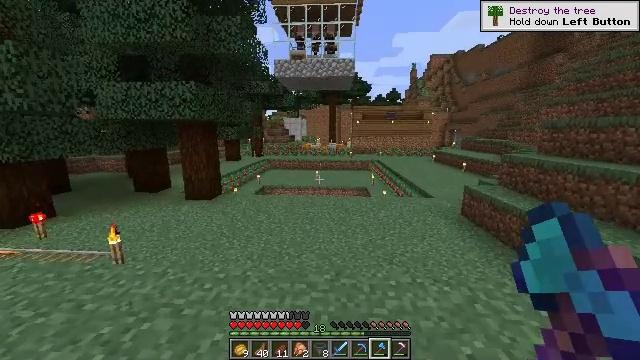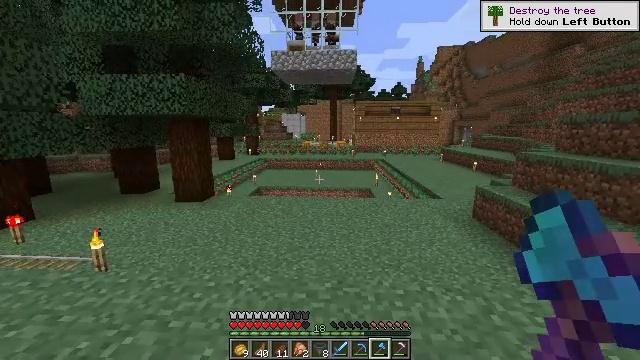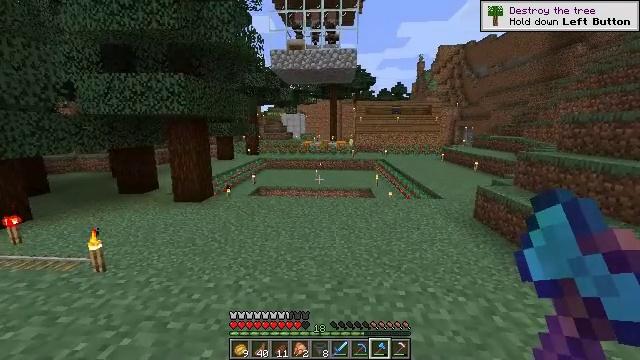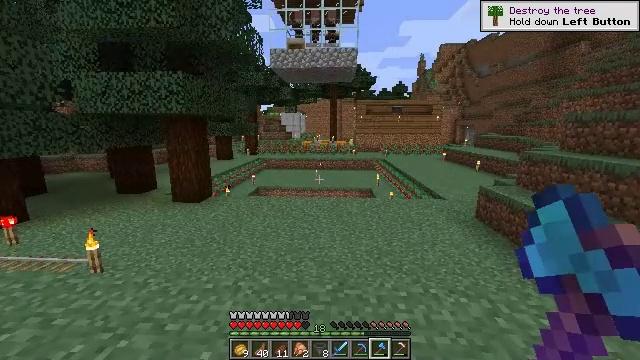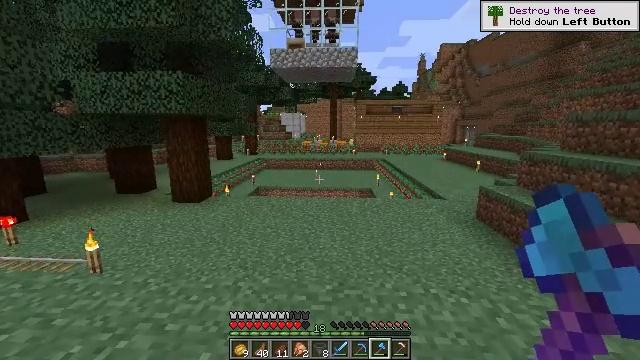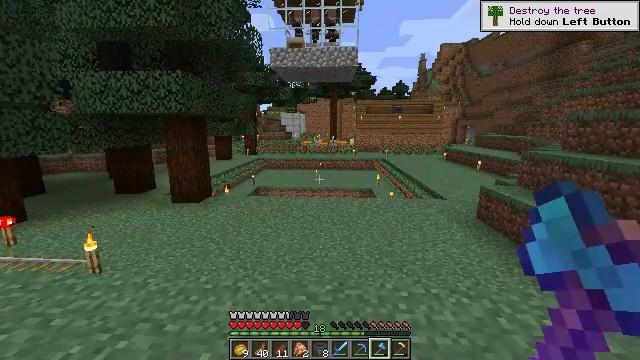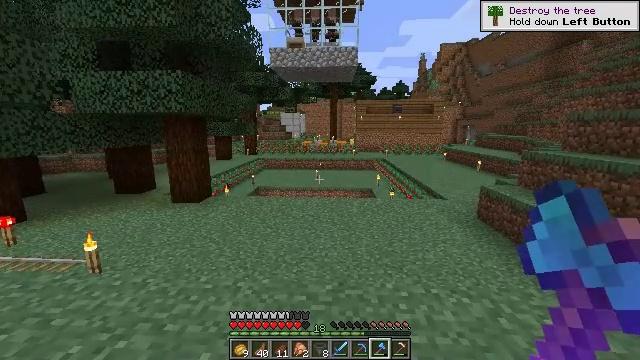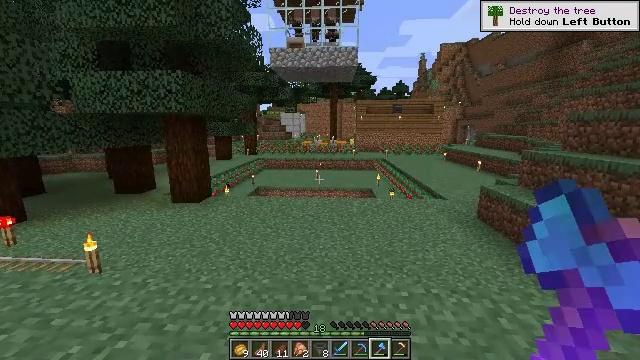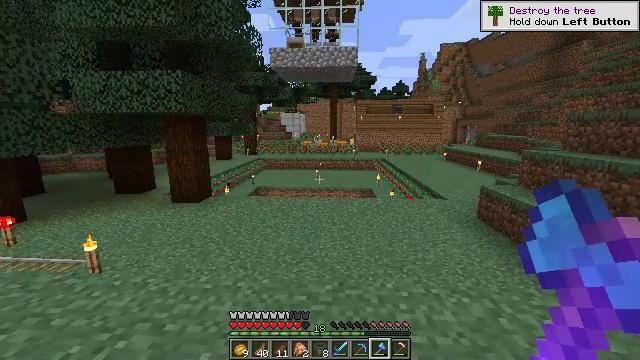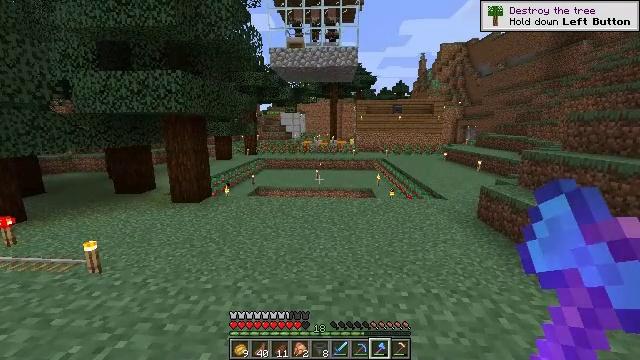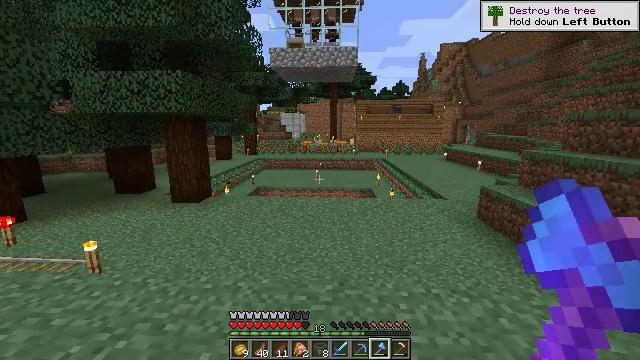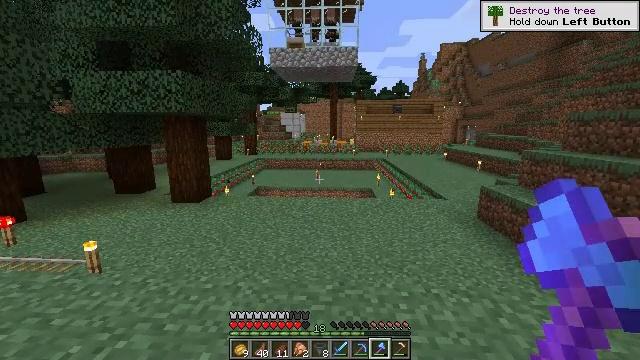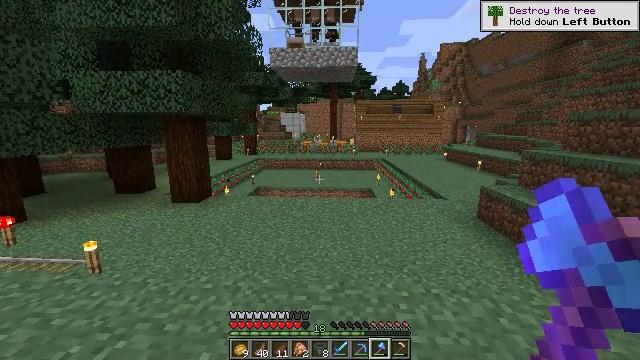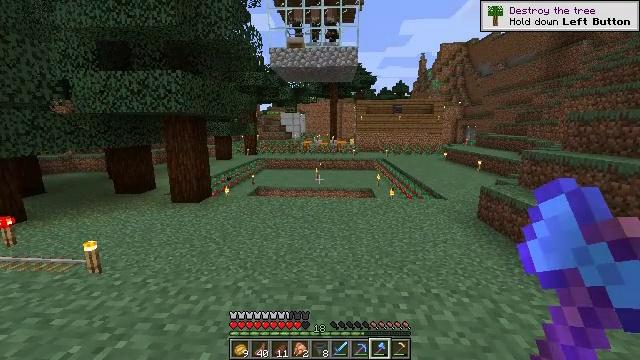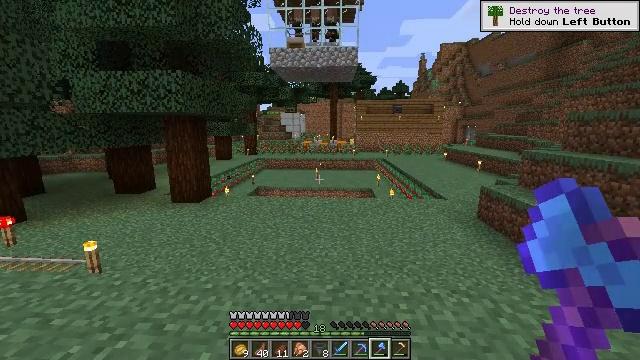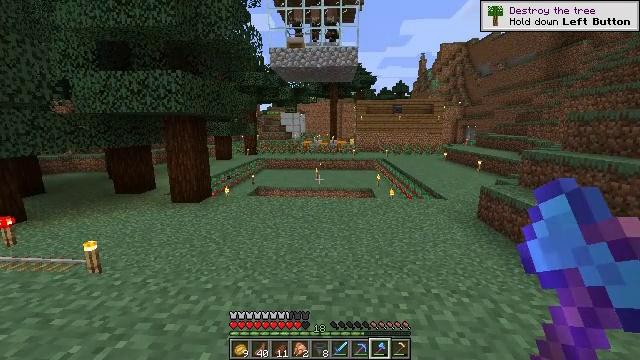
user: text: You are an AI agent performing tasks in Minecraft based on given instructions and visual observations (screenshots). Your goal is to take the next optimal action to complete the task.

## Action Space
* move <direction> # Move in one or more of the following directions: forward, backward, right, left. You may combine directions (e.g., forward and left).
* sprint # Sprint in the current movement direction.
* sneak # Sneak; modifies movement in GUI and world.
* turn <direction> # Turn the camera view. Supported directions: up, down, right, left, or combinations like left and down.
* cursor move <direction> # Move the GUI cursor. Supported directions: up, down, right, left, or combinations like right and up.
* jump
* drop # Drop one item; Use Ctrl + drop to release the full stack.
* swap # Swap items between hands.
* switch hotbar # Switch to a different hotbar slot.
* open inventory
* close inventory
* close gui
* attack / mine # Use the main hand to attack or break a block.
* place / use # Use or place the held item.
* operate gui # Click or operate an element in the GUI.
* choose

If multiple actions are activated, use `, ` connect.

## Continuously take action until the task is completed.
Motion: motion action
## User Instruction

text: Collect the large fern.
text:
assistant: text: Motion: no_op
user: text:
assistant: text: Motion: no_op
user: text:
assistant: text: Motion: no_op
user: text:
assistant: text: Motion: no_op
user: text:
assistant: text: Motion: no_op
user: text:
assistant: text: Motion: no_op
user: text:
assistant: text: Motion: no_op
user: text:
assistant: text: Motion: no_op
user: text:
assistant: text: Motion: no_op
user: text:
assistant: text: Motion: no_op
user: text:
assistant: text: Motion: no_op
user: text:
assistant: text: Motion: no_op
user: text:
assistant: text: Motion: no_op
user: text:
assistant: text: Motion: no_op
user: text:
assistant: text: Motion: no_op
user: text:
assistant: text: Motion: no_op
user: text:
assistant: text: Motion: no_op
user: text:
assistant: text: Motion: no_op
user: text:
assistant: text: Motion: no_op
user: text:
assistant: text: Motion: no_op
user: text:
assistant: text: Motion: no_op
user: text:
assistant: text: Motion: no_op
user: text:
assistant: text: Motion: no_op
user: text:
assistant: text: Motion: no_op
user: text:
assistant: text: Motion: no_op
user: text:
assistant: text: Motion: no_op
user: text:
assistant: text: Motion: no_op
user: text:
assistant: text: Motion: no_op
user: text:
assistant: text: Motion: no_op
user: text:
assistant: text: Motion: no_op